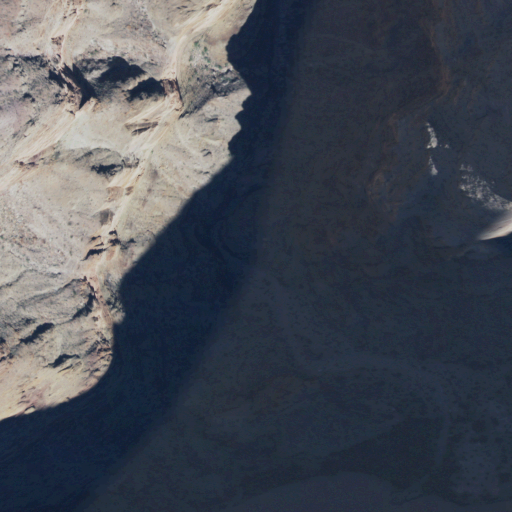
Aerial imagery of valley in Arizona named Stairway Canyon containing shrub, barren land, open water, and grassland